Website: lowes
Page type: customer-info-address
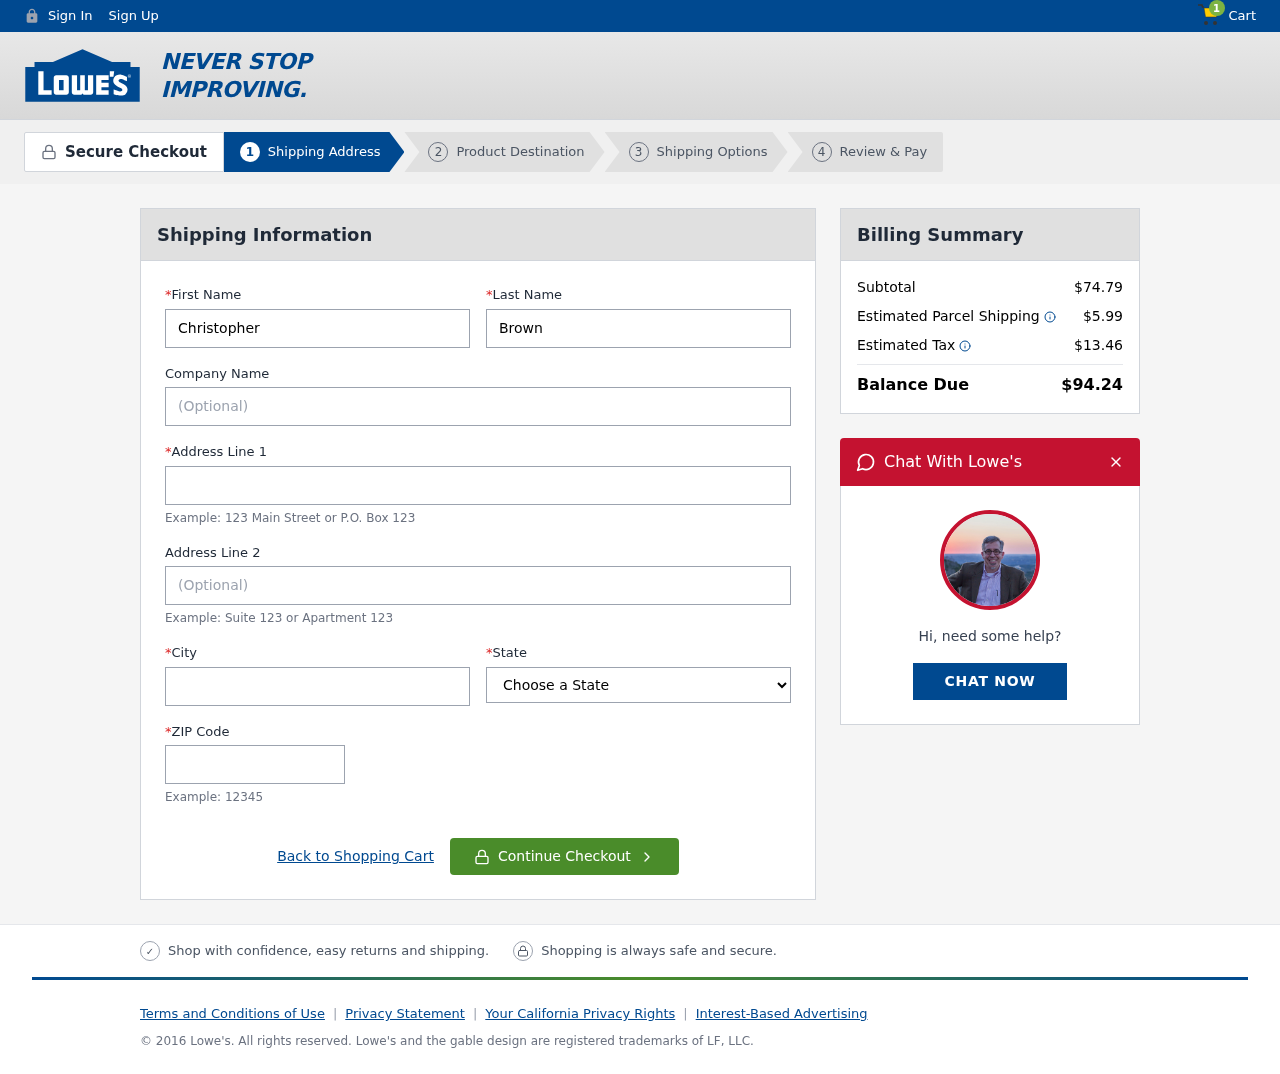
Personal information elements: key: PII_CITY
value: Stevenstown
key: PII_FIRSTNAME
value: Christopher
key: PII_LASTNAME
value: Brown
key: PII_POSTCODE
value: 02885
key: PII_STATE
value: Maryland
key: PII_STREET
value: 676 Susan Creek
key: PII_STREET2
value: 98911 Carla Islands
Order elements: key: ORDER_NUM_ITEMS
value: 1
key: ORDER_SUBTOTAL
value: $74.79
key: ORDER_SHIPPING_COST
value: $5.99
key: ORDER_TAX
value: $13.46
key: ORDER_TOTAL
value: $94.24